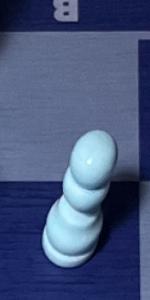
Label: Pawn_White